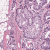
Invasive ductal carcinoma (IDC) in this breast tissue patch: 0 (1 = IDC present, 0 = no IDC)